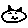
Label: cat